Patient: sex F, age 32
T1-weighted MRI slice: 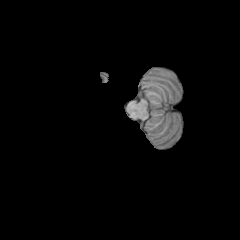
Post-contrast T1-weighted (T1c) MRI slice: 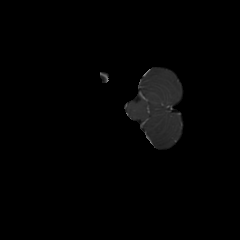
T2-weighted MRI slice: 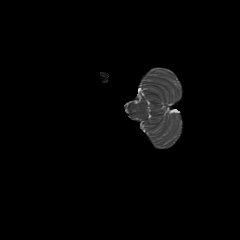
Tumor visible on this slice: no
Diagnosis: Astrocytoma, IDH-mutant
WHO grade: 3